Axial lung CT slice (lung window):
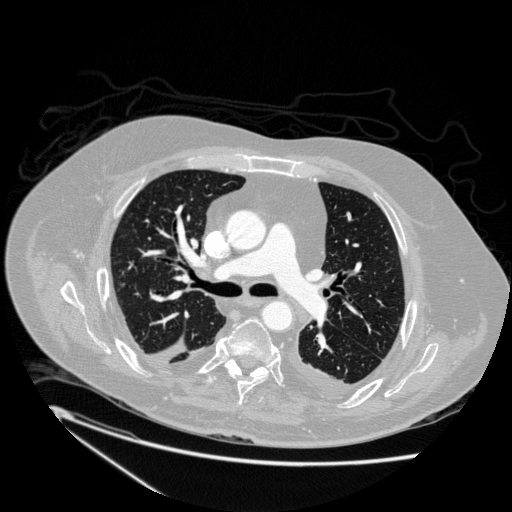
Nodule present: no